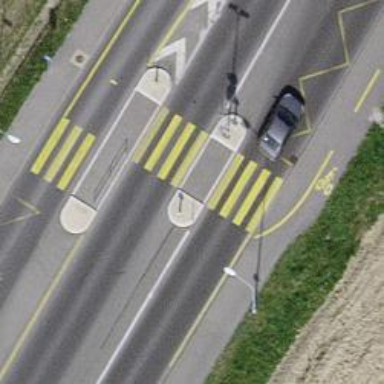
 there is bus lane shared with cyclists."